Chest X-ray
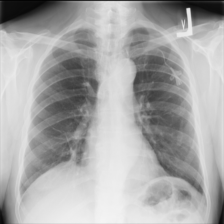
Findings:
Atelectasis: negative
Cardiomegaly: negative
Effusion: negative
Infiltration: negative
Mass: negative
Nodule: negative
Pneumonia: negative
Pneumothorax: negative
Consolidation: negative
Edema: negative
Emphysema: negative
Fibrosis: negative
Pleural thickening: negative
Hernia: negative